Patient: sex M, age 64
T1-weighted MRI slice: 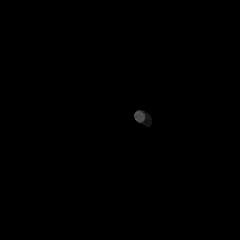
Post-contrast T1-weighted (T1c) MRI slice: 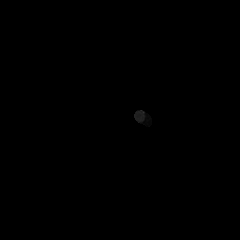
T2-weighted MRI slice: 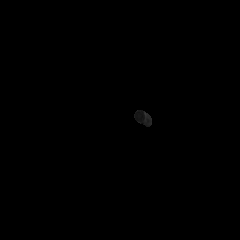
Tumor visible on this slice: no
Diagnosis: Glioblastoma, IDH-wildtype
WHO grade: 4